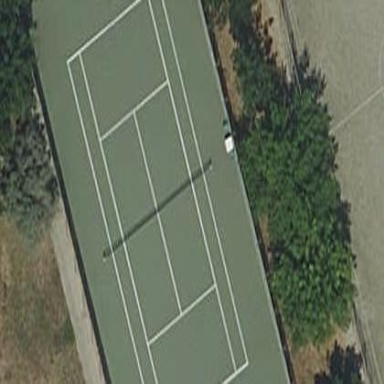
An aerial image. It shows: Tennis court in leisure pitch.